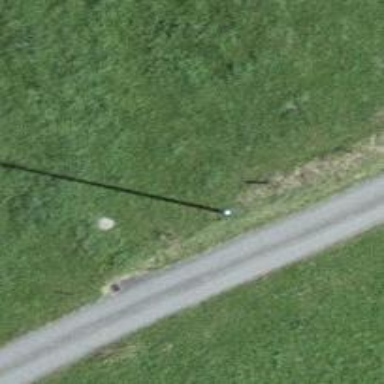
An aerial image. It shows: Minor power line.